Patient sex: F
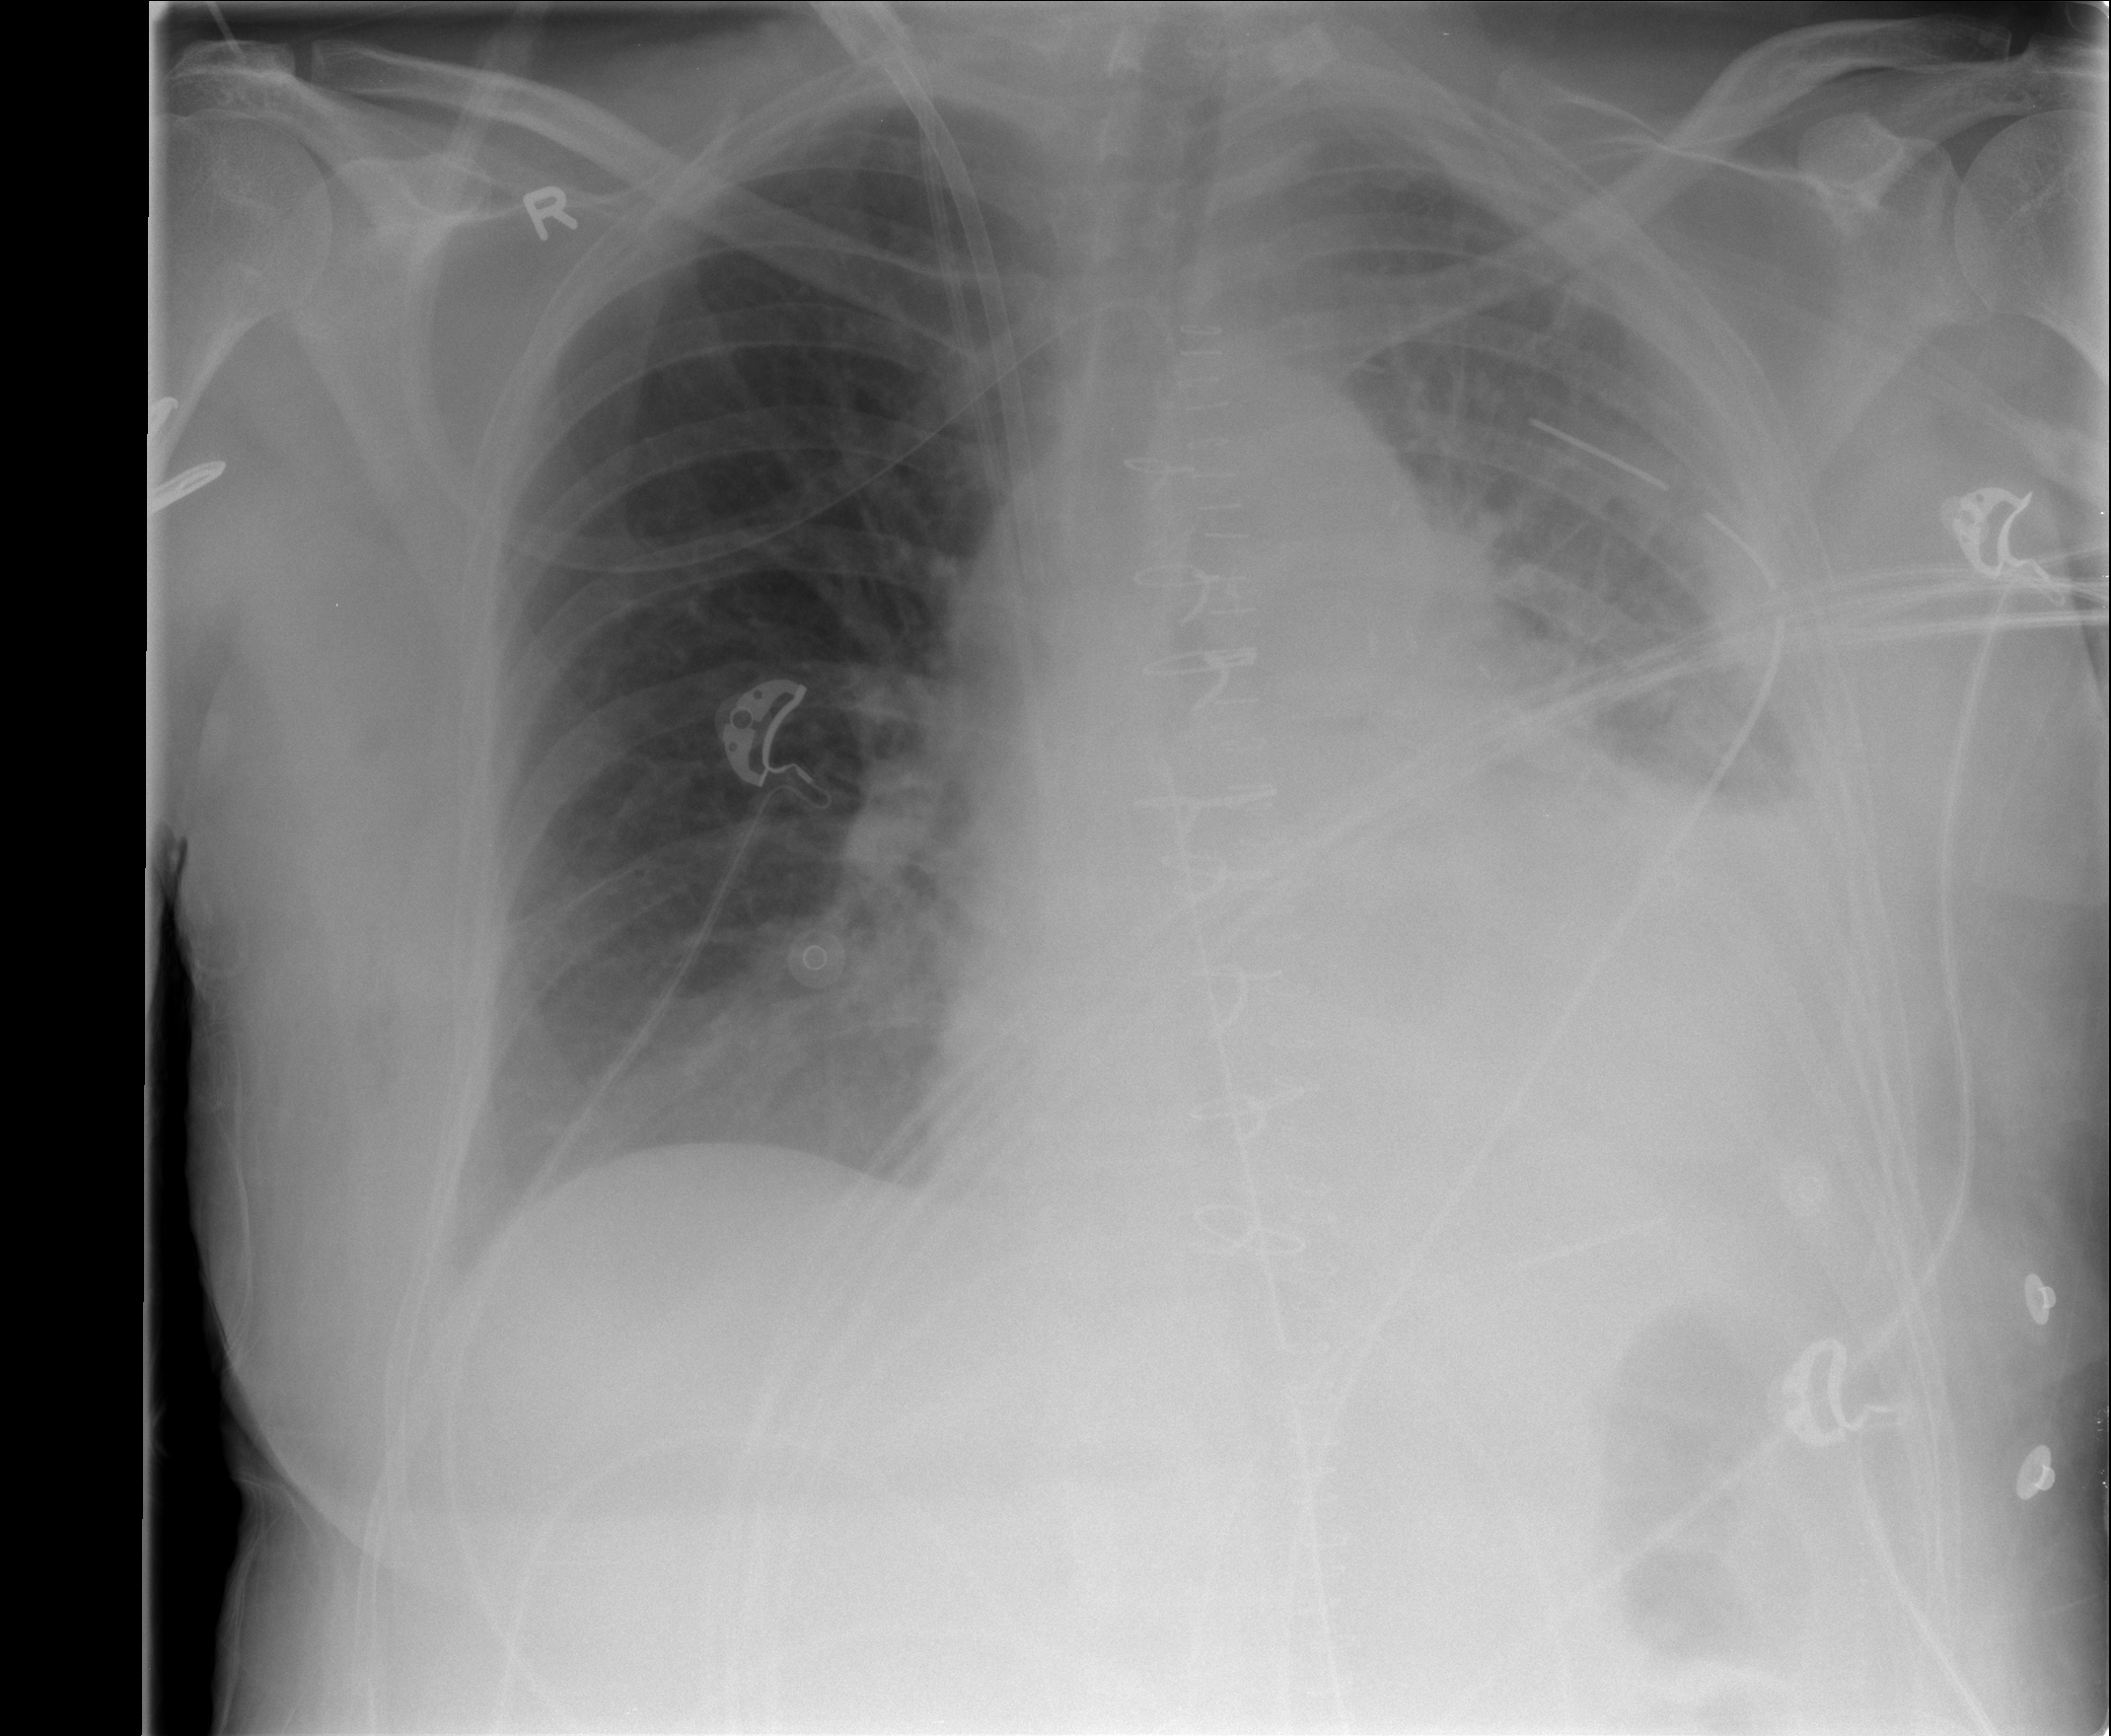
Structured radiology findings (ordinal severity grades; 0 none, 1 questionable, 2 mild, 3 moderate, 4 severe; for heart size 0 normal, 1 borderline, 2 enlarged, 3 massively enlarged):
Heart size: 1
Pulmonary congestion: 2
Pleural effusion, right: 0
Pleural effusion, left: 3
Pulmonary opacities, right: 0
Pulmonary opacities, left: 2
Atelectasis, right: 0
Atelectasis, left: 2